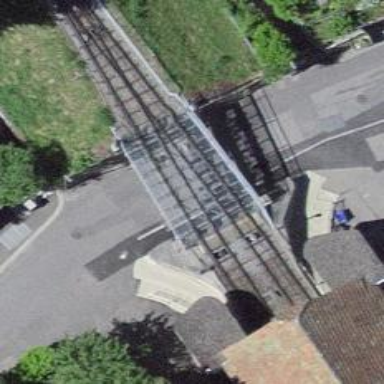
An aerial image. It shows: Funicular railway bridge with one track.